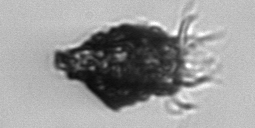
Label: Tintinnopsis